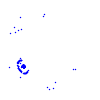
Particle: proton